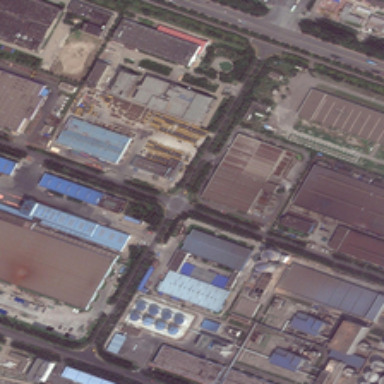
The industrial houses in the street are neatly arranged .